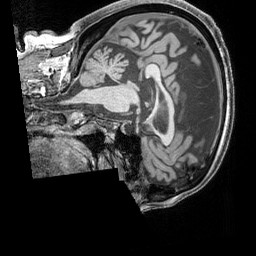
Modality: T1w
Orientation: sagittal
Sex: female
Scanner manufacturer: siemens
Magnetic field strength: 3 T
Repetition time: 2.3 s
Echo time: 0.00226 s